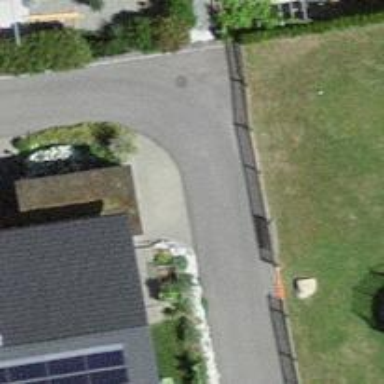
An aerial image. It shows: Asphalt driveway used as service road.